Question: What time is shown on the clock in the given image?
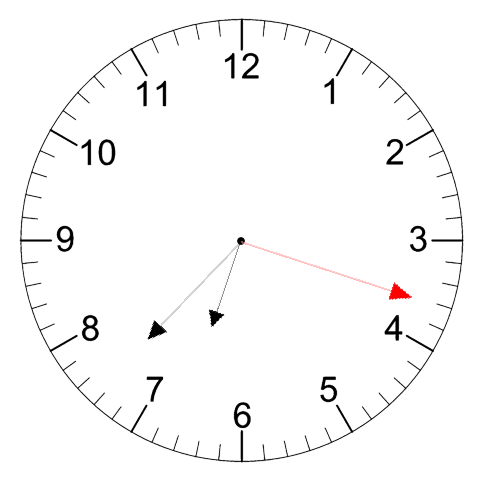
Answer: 06:37:18